Interaction volume radius: 10 \u00c5
Interaction volume height: 15 \u00c5
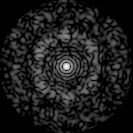
Disorder parameter: 0.7898